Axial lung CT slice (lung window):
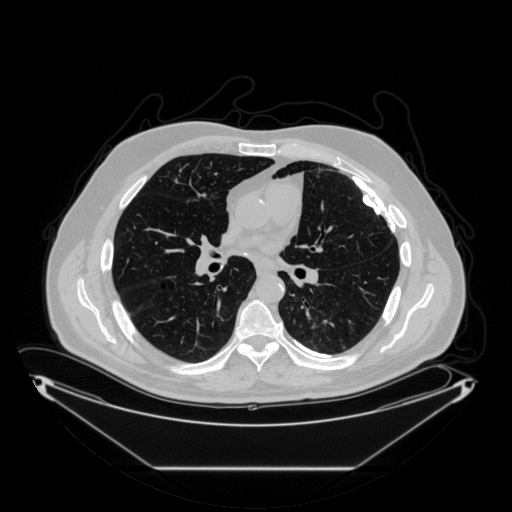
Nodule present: no